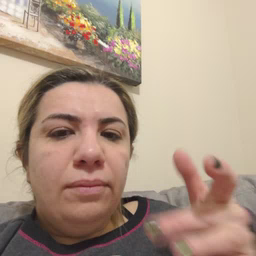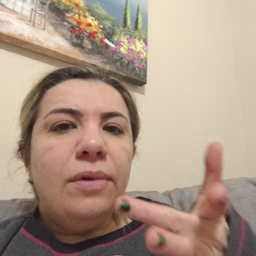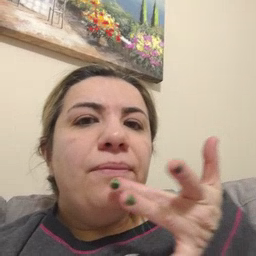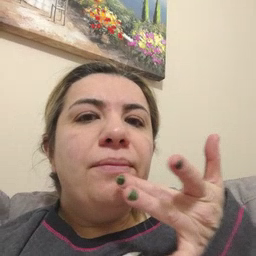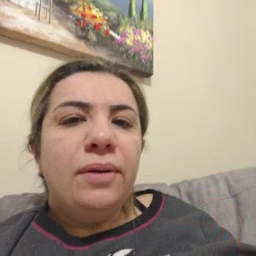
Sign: taste